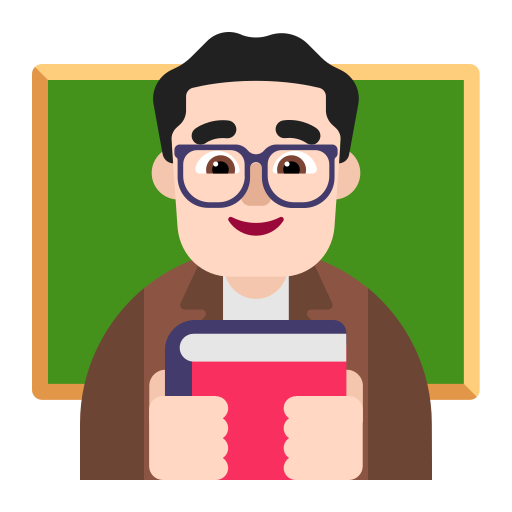
man teacher flat light